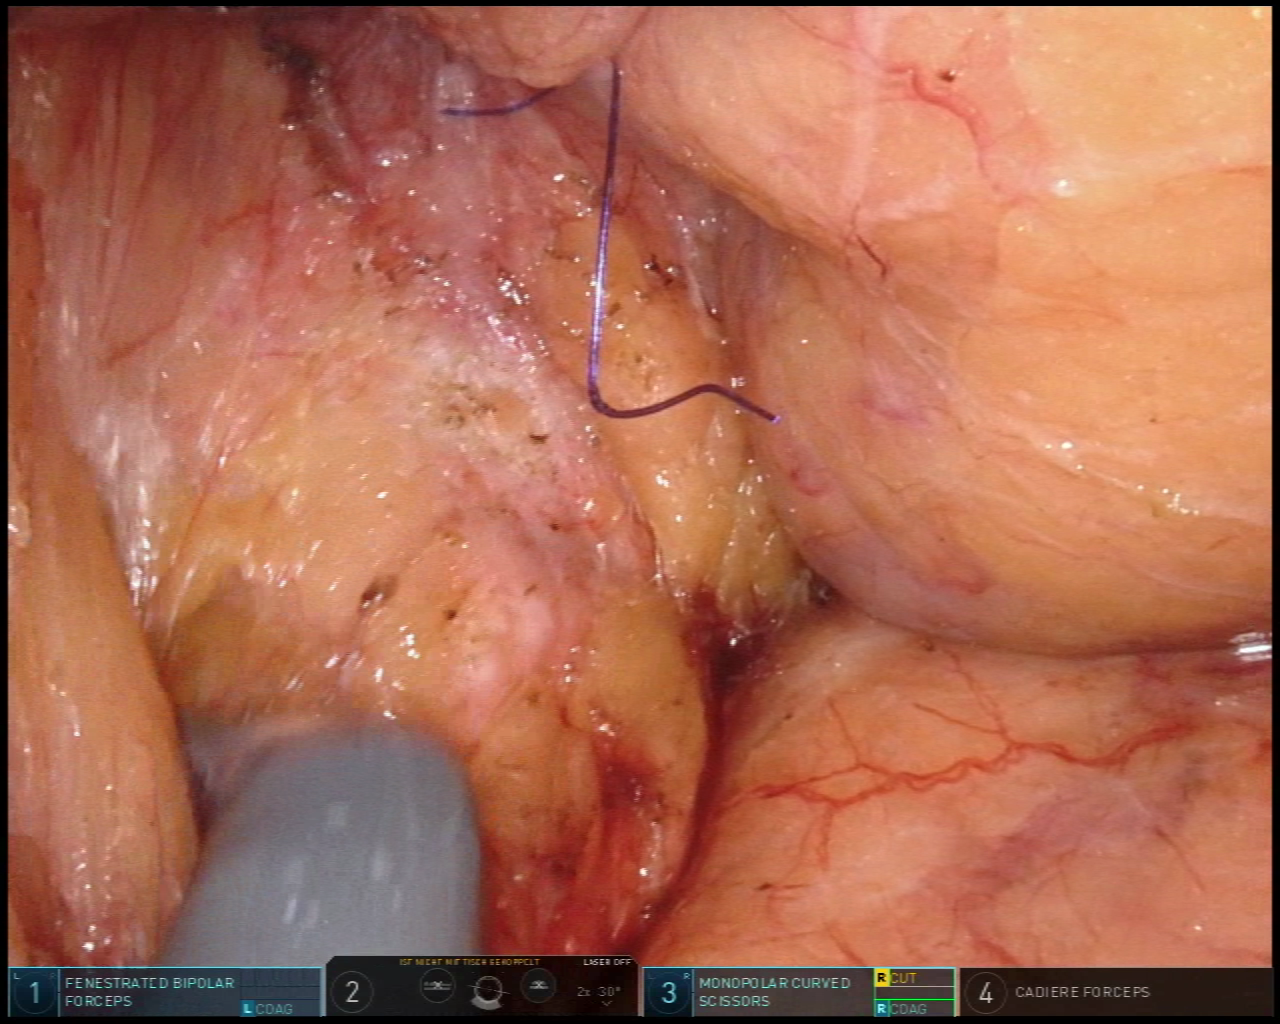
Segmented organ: pancreas
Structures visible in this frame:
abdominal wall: no
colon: yes
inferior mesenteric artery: no
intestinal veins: no
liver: no
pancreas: yes
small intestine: no
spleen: no
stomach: no
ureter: no
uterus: no
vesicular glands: no